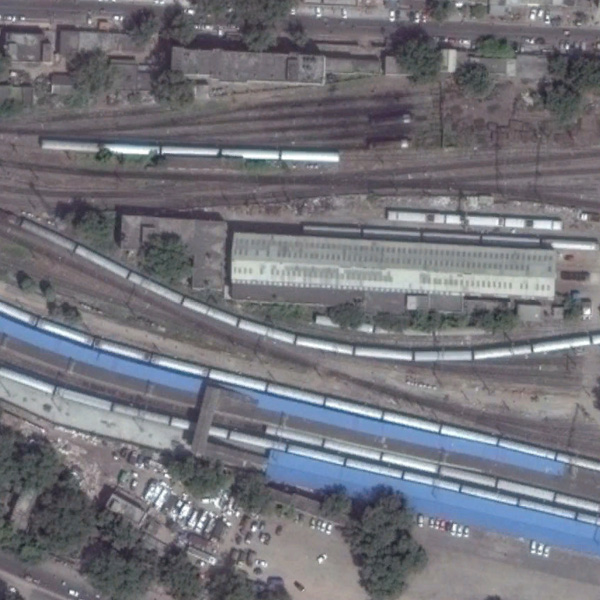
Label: RailwayStation